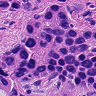
Metastatic tissue present: yes